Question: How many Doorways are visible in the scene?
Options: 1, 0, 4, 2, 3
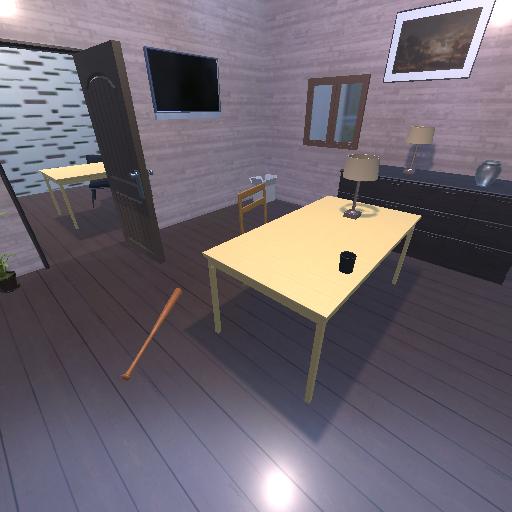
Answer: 1